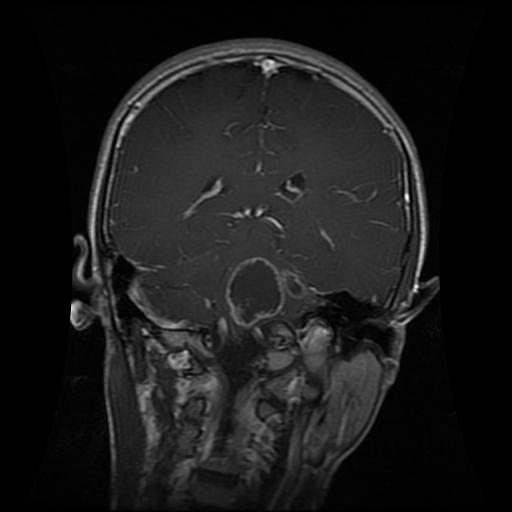
Label: glioma